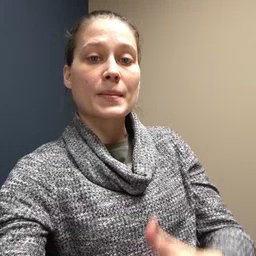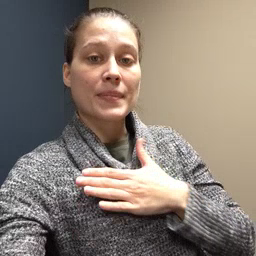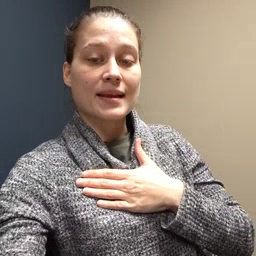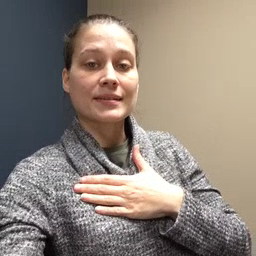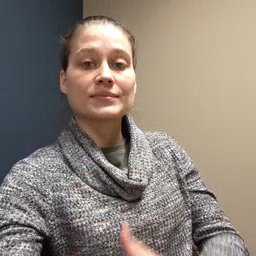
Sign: minemy